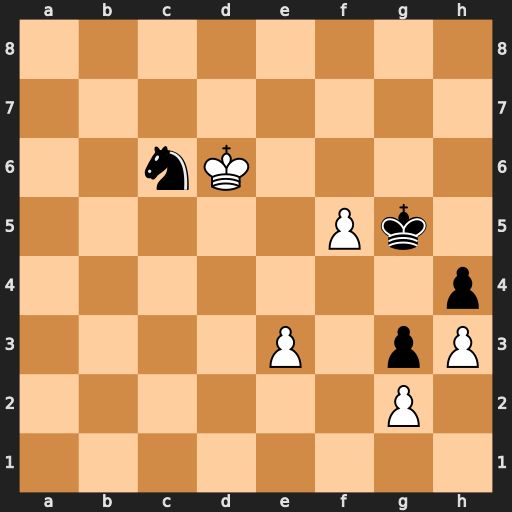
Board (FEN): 8/8/2nK4/5Pk1/7p/4P1pP/6P1/8
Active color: w
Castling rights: -
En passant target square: -
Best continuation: Kxc6 Kxf5 Kd5